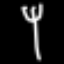
Label: fork